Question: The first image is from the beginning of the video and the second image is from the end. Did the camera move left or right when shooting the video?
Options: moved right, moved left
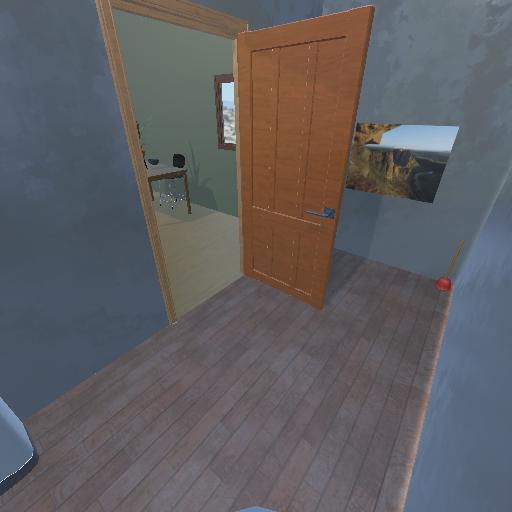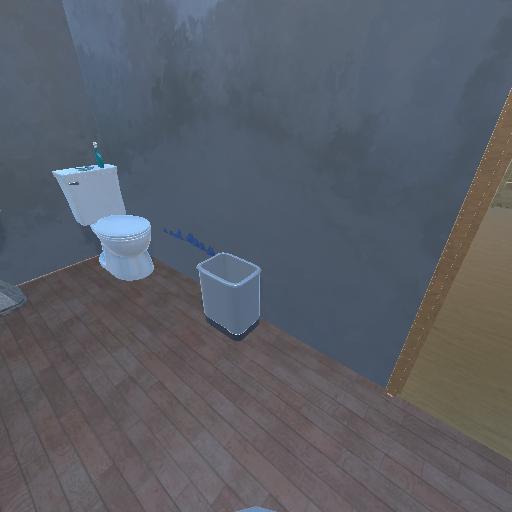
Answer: moved right